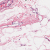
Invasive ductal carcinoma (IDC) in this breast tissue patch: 0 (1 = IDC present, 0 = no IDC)